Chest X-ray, PA view. Patient: 65 years old, sex F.
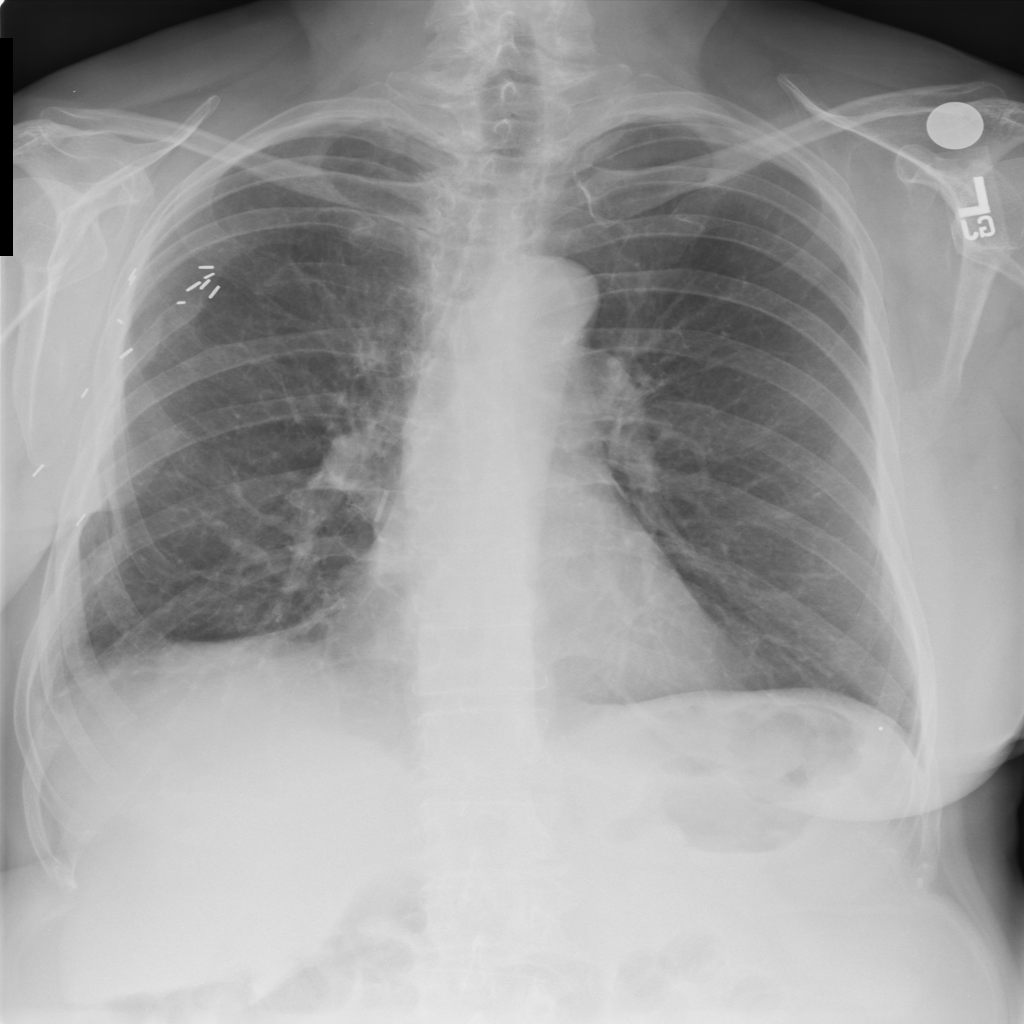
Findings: No Finding